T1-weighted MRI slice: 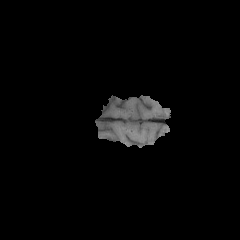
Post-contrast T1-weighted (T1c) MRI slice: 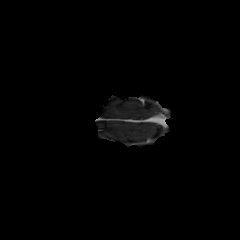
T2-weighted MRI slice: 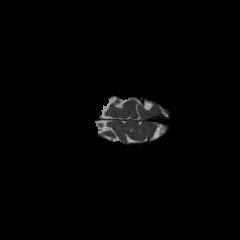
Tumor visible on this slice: no